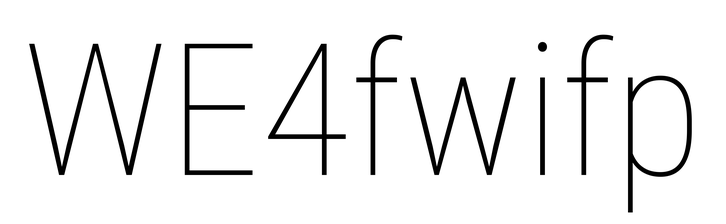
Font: Roboto_Condensed_Thin